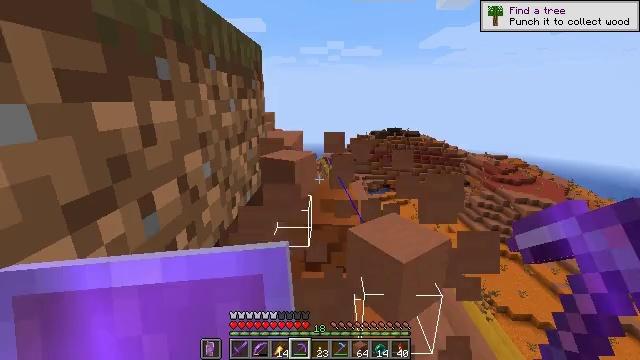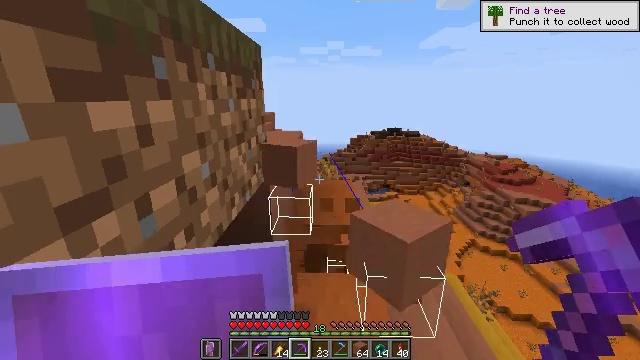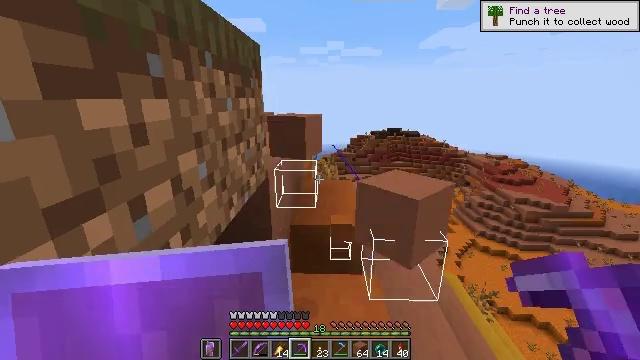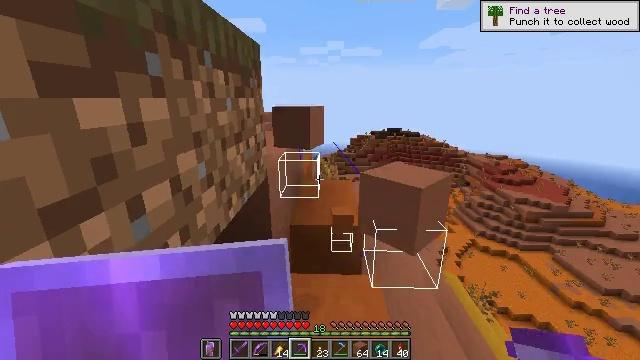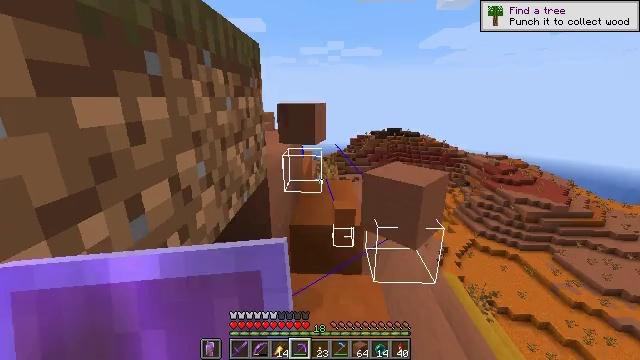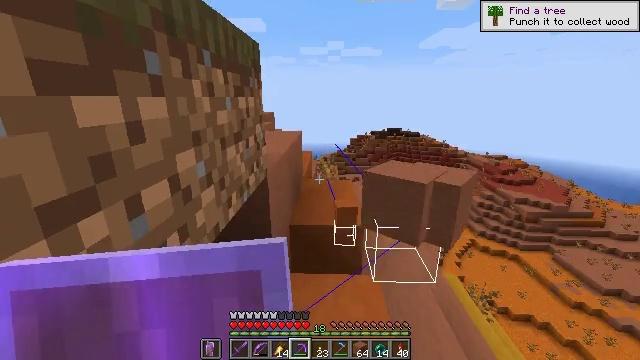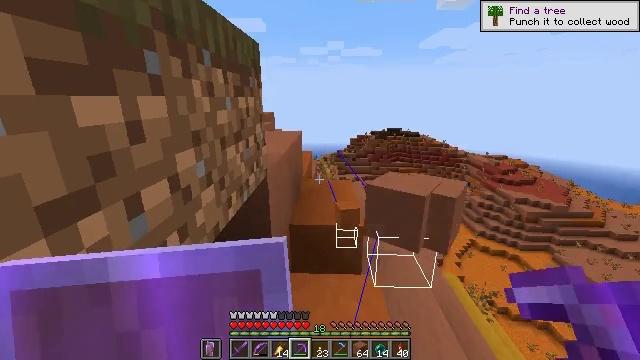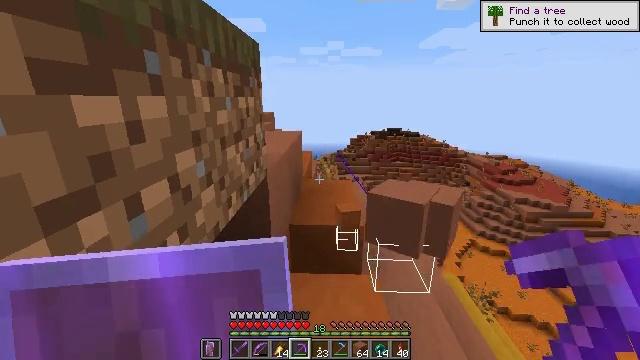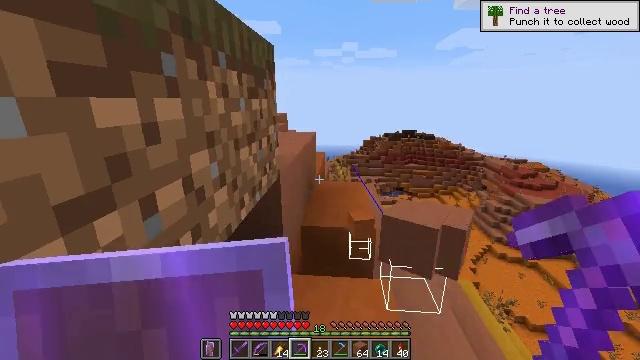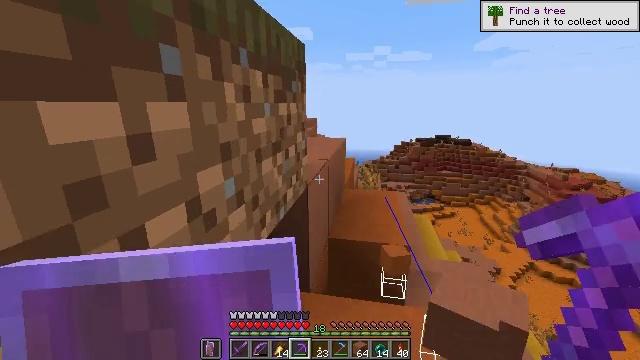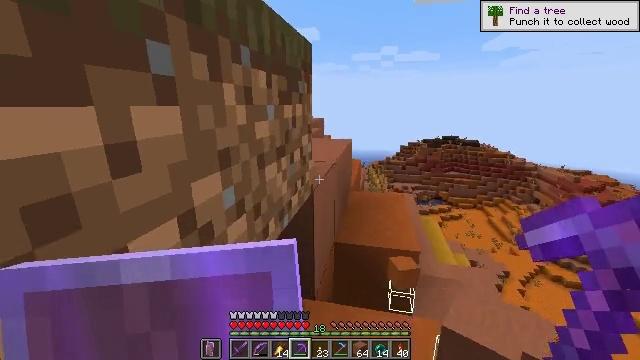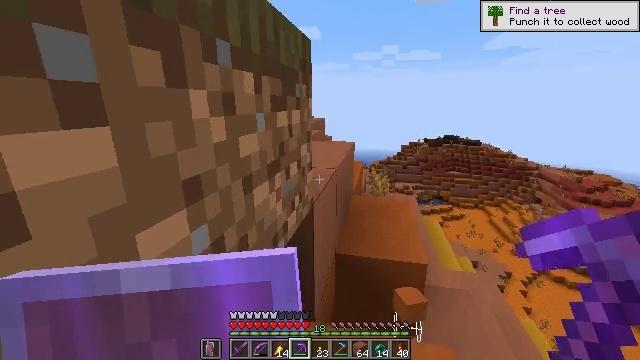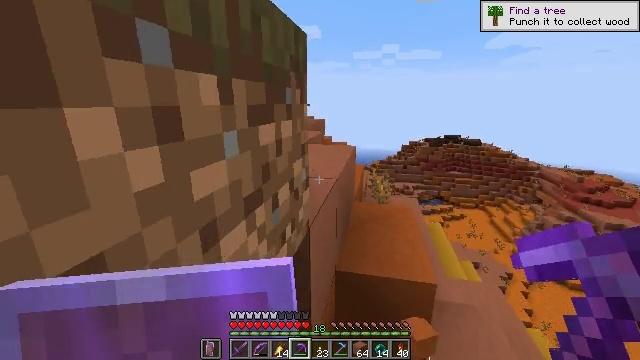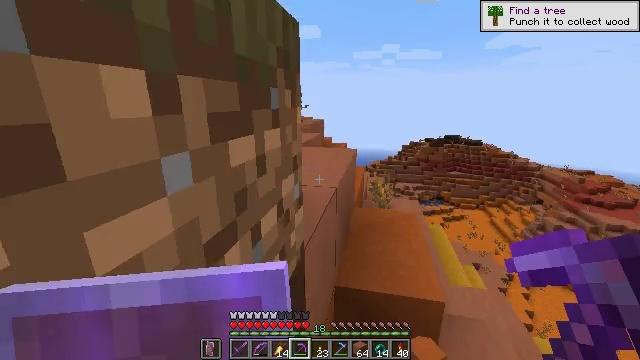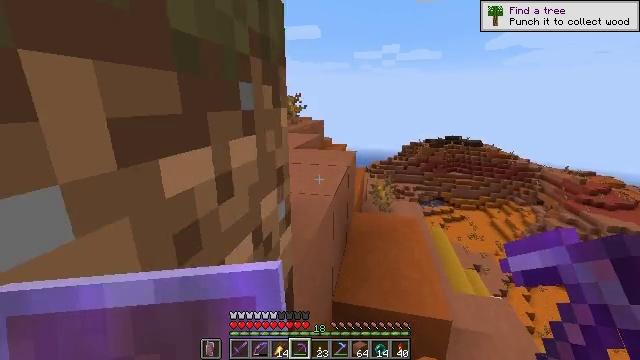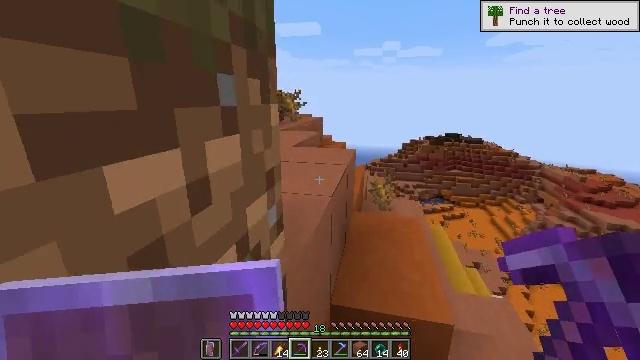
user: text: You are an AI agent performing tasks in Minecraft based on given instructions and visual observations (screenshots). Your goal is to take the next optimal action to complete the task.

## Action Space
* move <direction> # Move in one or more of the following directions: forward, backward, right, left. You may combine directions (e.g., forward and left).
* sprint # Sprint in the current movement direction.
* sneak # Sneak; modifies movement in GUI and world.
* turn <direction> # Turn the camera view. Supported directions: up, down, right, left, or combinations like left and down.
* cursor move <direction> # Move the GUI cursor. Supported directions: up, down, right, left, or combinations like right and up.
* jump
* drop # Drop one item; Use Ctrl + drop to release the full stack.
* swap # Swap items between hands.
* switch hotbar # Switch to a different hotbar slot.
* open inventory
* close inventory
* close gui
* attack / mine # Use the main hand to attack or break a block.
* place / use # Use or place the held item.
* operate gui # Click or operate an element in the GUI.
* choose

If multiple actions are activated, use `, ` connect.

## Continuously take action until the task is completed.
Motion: motion action
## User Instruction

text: Mine the terracotta block.
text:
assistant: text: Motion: no_op
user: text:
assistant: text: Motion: no_op
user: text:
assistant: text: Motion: no_op
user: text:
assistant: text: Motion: no_op
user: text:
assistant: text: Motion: no_op
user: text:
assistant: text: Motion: no_op
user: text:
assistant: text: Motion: no_op
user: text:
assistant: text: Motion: move forward, turn left
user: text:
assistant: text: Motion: move forward, turn left
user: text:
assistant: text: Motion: move forward, turn left
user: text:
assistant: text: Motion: move forward
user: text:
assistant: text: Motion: move forward
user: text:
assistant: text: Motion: move forward
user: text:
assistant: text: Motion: move forward
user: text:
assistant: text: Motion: move forward
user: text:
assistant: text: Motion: move forward, turn down
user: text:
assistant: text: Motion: move forward, turn right and down
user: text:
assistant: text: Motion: move forward, turn right and down
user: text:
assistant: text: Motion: turn right and down
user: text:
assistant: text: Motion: turn down
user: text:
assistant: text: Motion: turn down
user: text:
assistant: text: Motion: no_op
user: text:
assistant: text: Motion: no_op
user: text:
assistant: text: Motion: turn left and down
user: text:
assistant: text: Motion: move right, turn left and down
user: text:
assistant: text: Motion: move right, turn left and down
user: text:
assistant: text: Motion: move right, turn left and down
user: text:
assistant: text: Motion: turn left and down
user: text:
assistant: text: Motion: turn left
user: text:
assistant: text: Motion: turn left and down